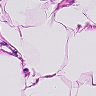
Metastatic tissue present: no